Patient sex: M
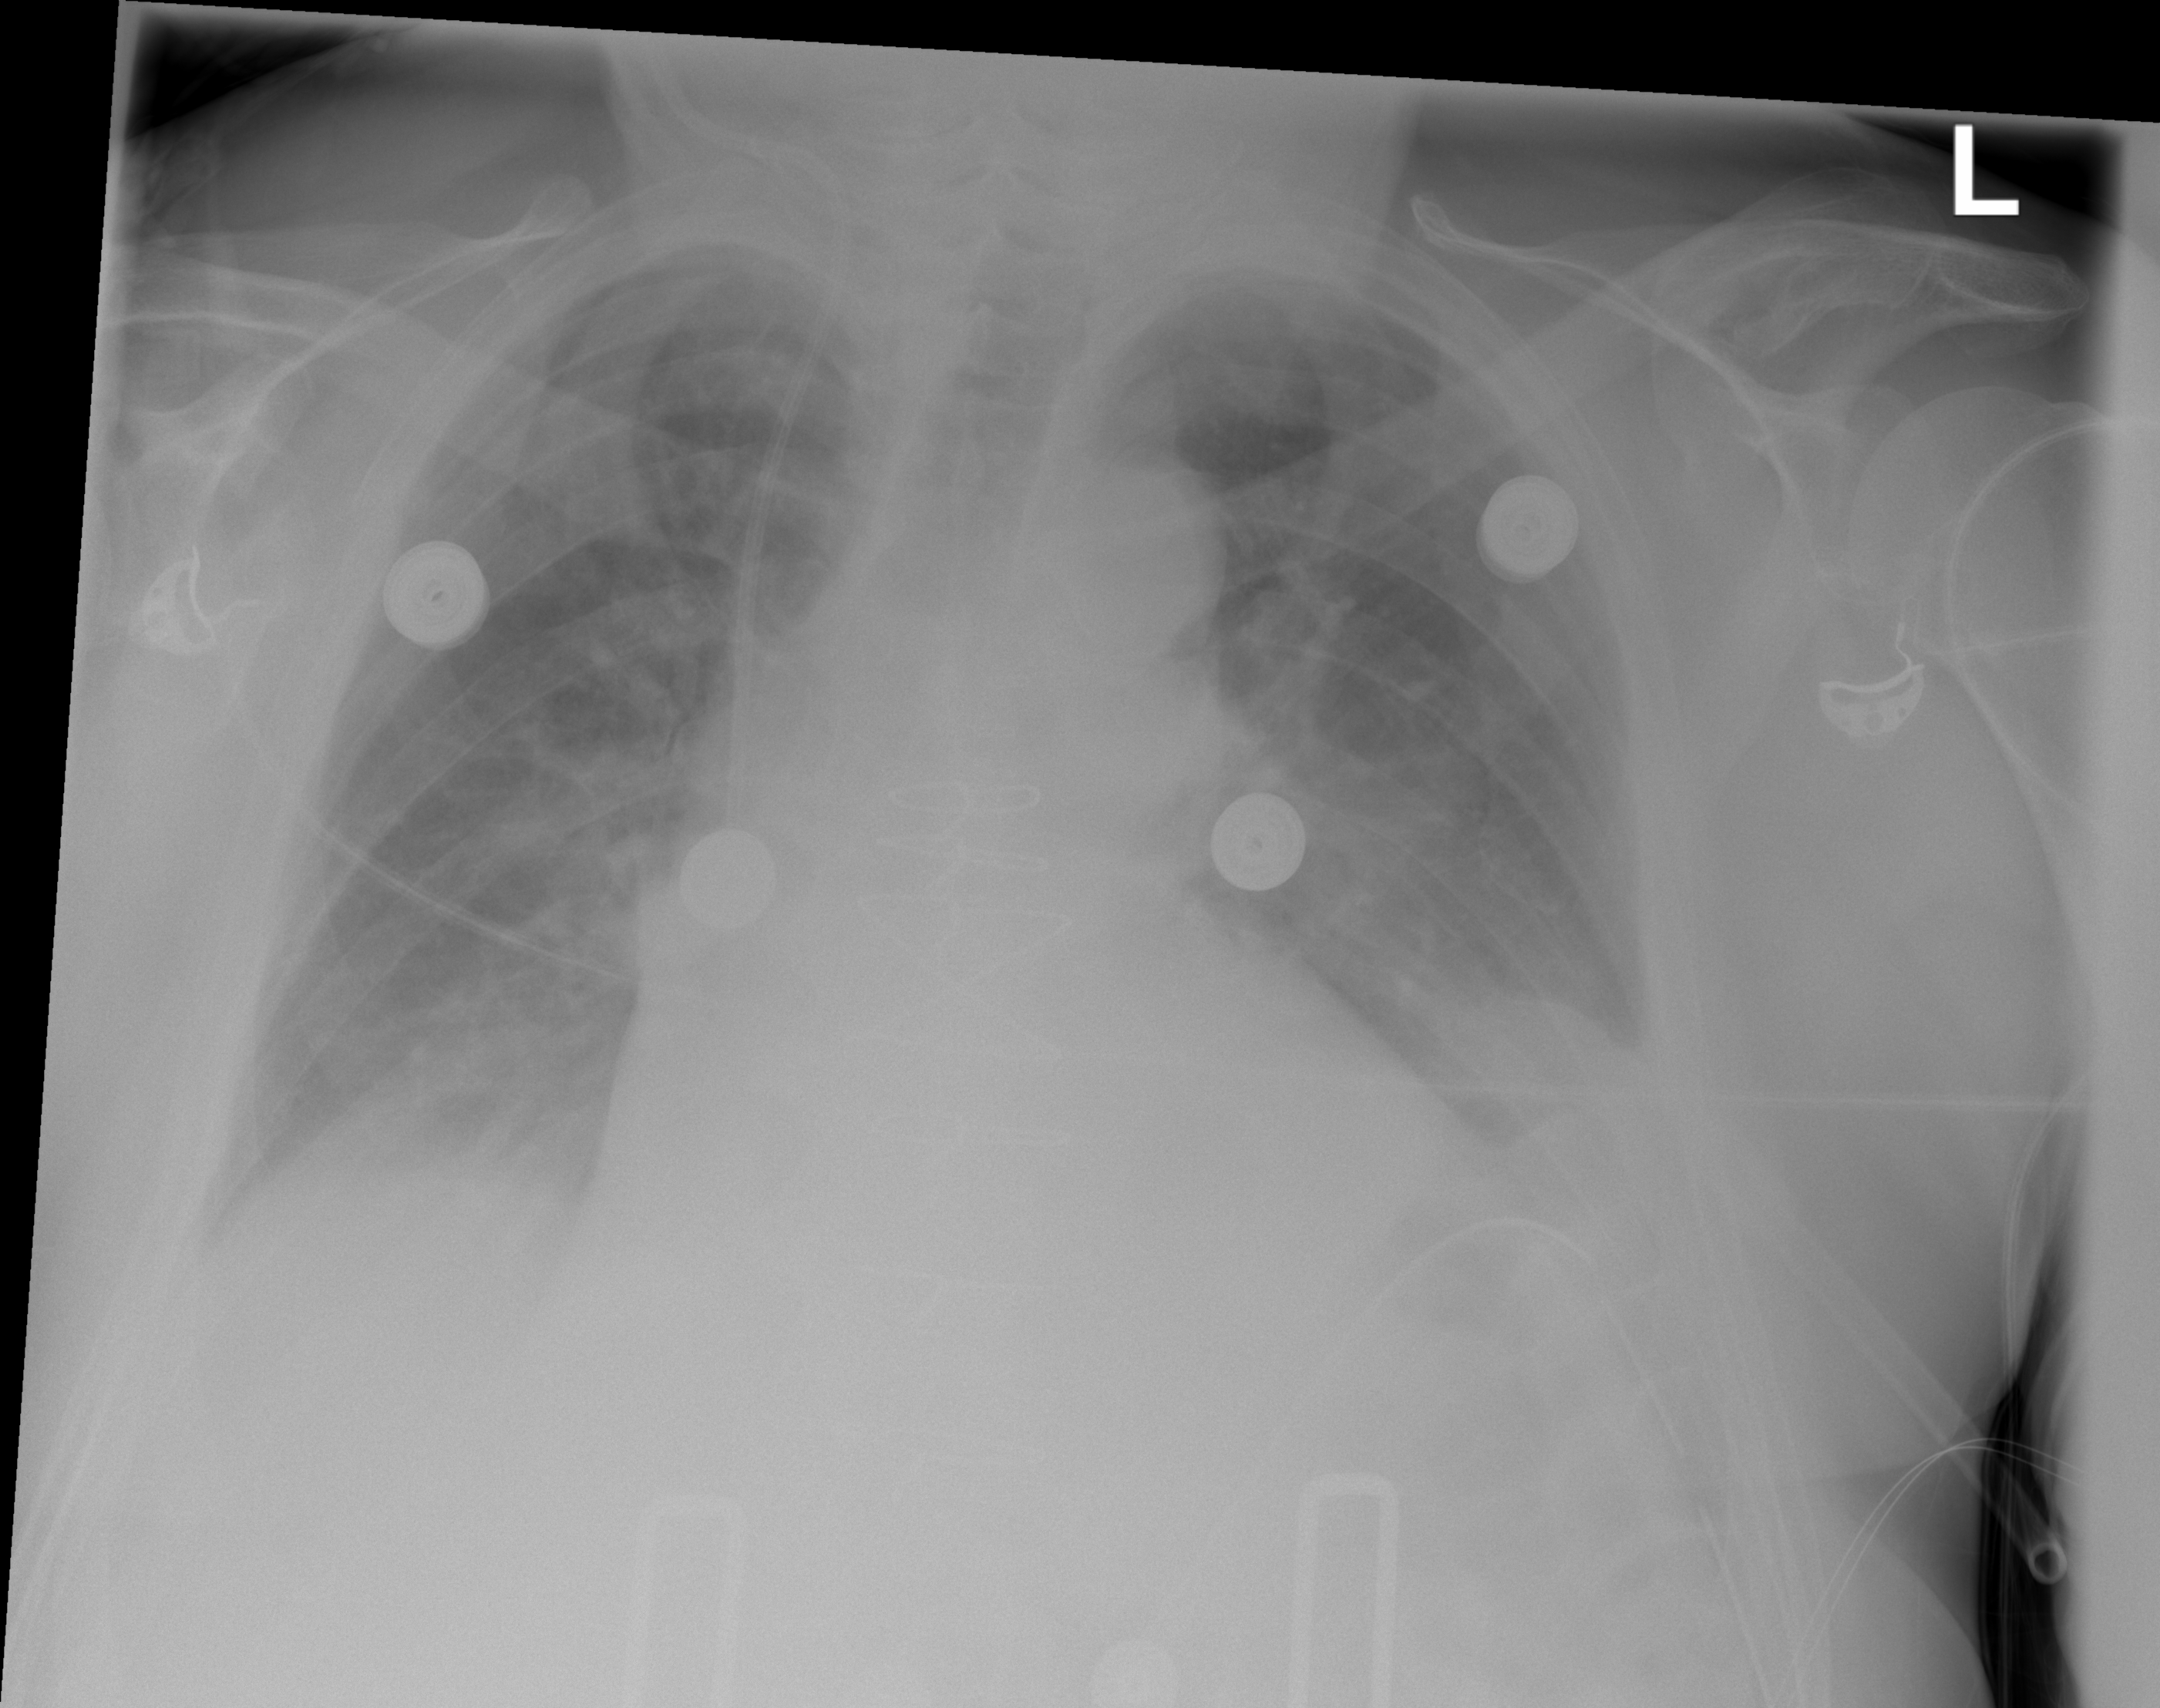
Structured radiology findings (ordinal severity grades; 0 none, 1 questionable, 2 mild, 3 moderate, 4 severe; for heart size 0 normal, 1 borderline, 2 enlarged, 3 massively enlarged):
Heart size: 2
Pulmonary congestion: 2
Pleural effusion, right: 2
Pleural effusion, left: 2
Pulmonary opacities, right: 0
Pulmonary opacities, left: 2
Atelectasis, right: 2
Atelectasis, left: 2